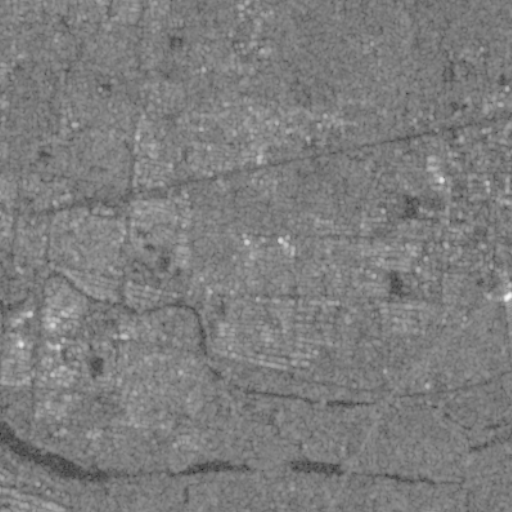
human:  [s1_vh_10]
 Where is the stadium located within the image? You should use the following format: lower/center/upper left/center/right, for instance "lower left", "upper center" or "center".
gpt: The stadium is located in the center left of the image.
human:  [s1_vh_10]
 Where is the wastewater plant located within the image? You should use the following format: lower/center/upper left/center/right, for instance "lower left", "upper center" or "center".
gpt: The wastewater plant is located in the lower right of the image.
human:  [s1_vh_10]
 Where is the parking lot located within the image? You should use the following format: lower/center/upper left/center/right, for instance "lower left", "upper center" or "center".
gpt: There is no parking lot in the image.

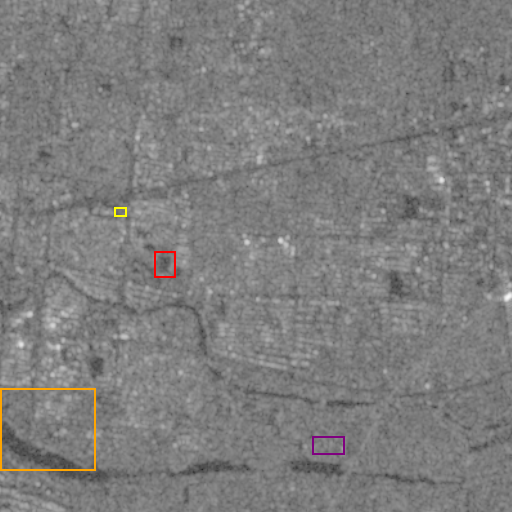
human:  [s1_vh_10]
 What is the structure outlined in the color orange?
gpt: The structure outlined in orange is a park.
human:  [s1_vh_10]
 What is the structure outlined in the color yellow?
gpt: The structure outlined in yellow is a parking lot.
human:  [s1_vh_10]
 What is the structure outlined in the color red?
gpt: The structure outlined in red is a stadium.
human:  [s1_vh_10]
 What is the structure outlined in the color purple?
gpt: The structure outlined in purple is a wastewater plant.
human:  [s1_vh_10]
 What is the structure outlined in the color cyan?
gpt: There is no cyan outline.